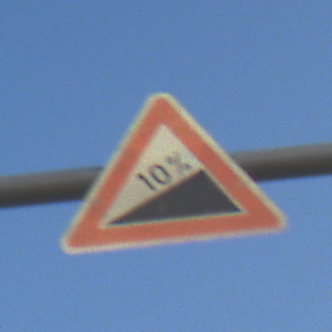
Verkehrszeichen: Steigung10
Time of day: SunriseSunset
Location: Outdoor (Nature)
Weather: Clear
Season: NotSpecified
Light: Natural